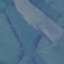
Land use / land cover: Pasture